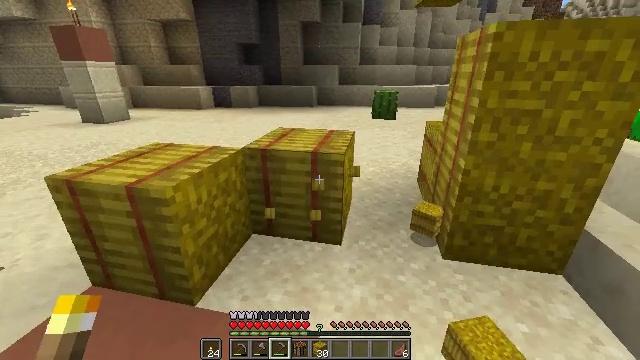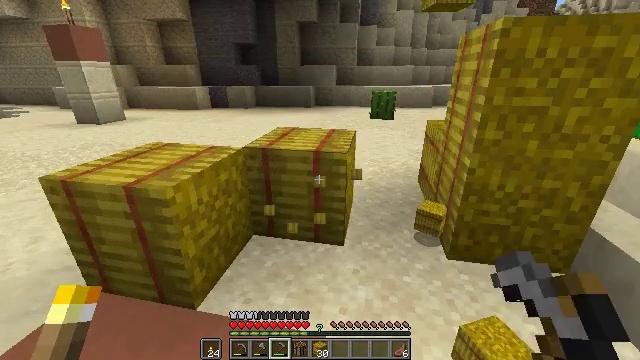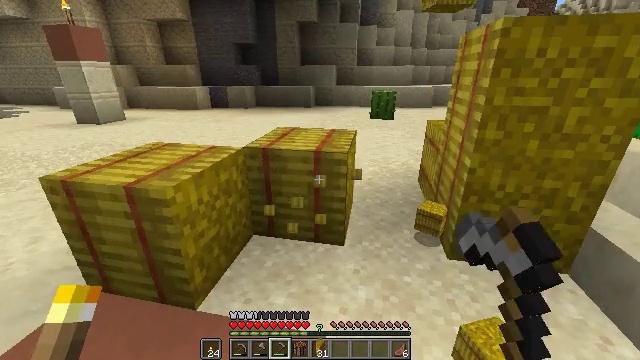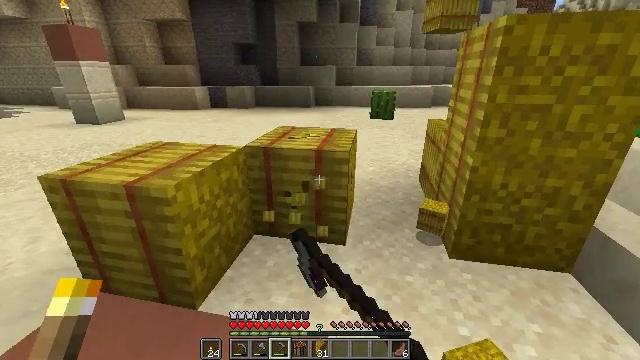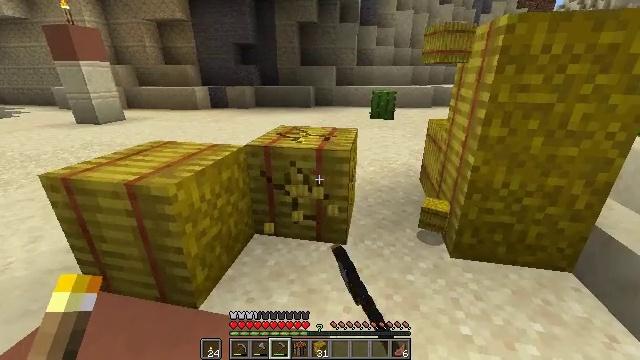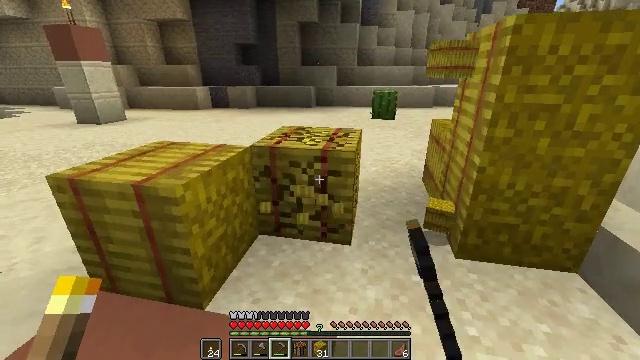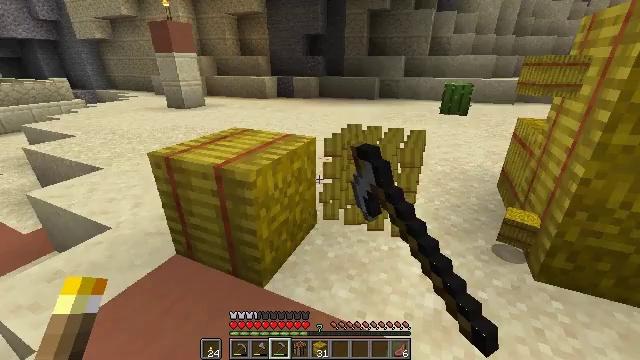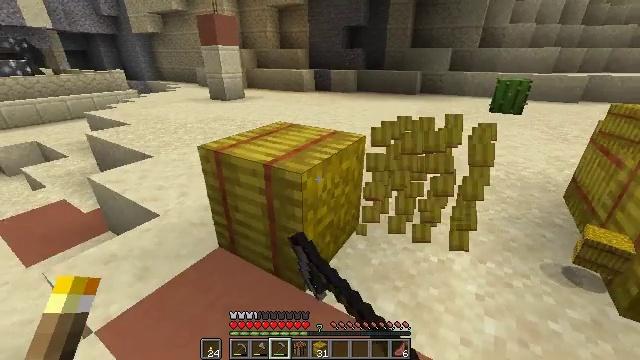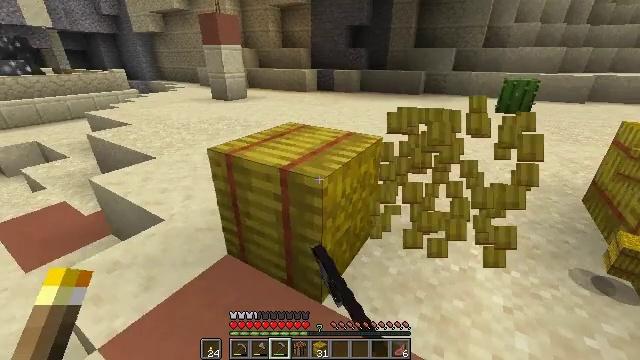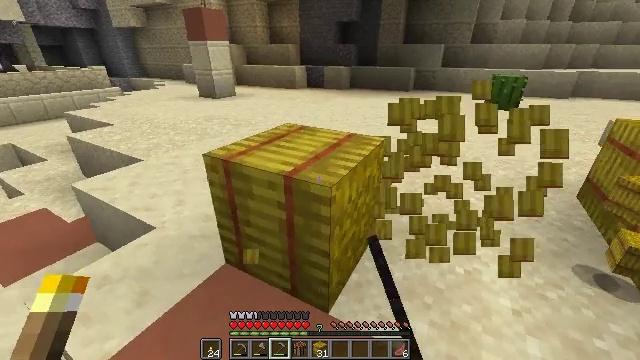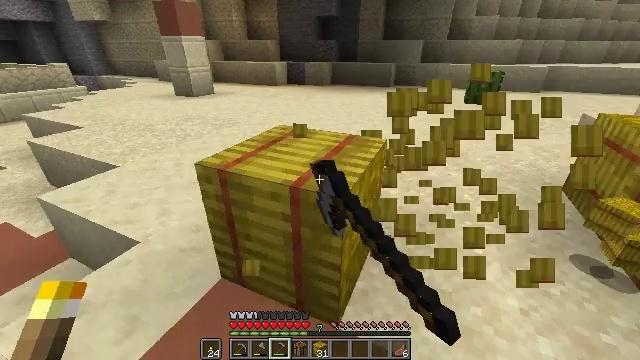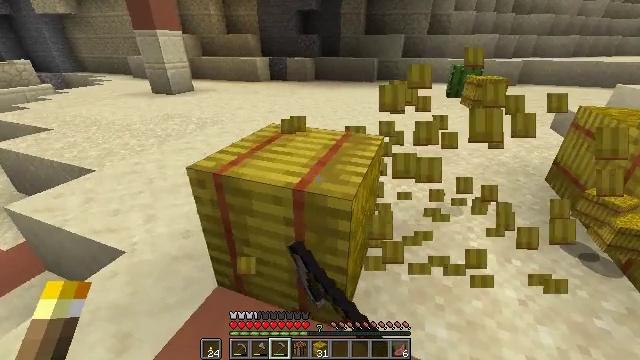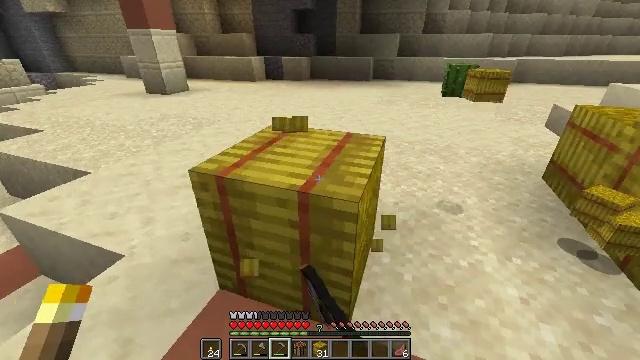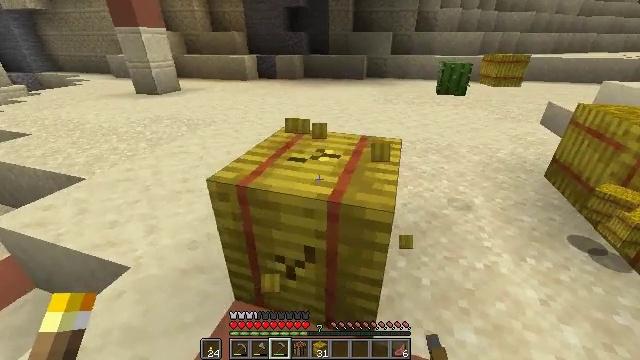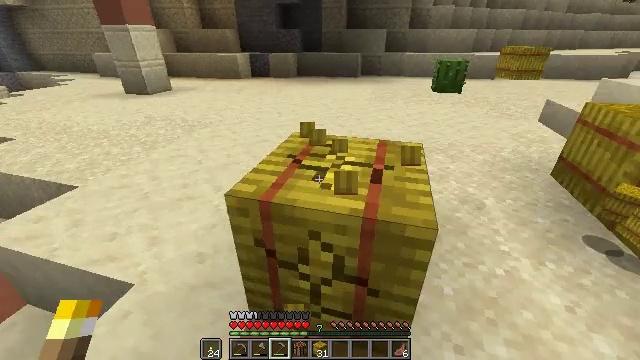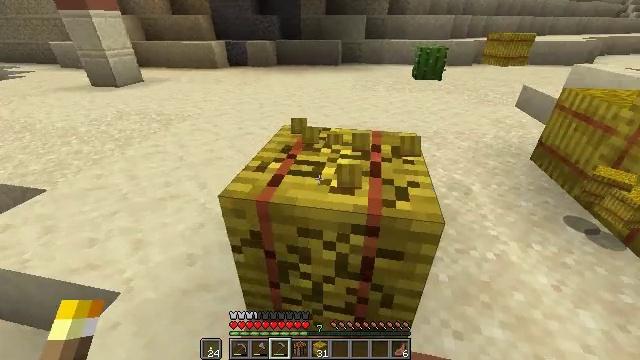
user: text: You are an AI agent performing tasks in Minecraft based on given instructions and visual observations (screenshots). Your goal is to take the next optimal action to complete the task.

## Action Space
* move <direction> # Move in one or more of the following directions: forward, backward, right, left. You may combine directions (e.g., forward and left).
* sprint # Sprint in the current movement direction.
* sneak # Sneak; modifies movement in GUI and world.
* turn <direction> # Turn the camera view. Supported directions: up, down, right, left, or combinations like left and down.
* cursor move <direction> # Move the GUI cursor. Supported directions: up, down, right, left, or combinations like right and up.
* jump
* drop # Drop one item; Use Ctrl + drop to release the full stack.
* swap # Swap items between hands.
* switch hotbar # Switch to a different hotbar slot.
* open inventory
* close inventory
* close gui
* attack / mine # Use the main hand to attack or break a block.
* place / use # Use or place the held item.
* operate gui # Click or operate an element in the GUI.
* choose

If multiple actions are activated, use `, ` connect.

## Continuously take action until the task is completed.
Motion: motion action
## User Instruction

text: Attack the hay block to get hay.
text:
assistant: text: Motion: attack / mine
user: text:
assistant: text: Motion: attack / mine
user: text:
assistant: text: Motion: attack / mine
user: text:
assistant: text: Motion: attack / mine
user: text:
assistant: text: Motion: move left, attack / mine
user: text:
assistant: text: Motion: move forward and move left, turn left and down, attack / mine
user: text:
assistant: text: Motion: move forward and move left, turn left and down, attack / mine
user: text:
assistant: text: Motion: move forward and move left, attack / mine
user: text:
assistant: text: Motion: move forward and move left, turn right, attack / mine
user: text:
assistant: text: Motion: turn right, attack / mine
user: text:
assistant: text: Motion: turn right, attack / mine
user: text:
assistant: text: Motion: move left, turn right, attack / mine
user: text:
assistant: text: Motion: move forward and move left, turn right, attack / mine
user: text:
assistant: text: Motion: move forward and move left, turn right, attack / mine
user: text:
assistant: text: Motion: move forward and move left, turn right and down, attack / mine
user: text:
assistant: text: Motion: move forward and move left, turn right and down, attack / mine
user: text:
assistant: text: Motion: move forward and move left, turn right, attack / mine
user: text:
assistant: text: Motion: move forward and move left, turn right and up, attack / mine
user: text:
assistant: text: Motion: move forward and move left, turn right and up, attack / mine
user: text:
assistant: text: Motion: move forward and move left, turn right and up, attack / mine
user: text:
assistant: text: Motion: move forward and move left, turn right and up, attack / mine
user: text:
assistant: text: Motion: attack / mine
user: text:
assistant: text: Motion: attack / mine
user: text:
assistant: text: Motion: attack / mine
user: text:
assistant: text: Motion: attack / mine
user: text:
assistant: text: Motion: attack / mine
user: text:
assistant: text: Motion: attack / mine
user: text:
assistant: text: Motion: move forward, attack / mine
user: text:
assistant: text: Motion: move forward, attack / mine
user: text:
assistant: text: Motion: move forward, attack / mine